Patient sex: M
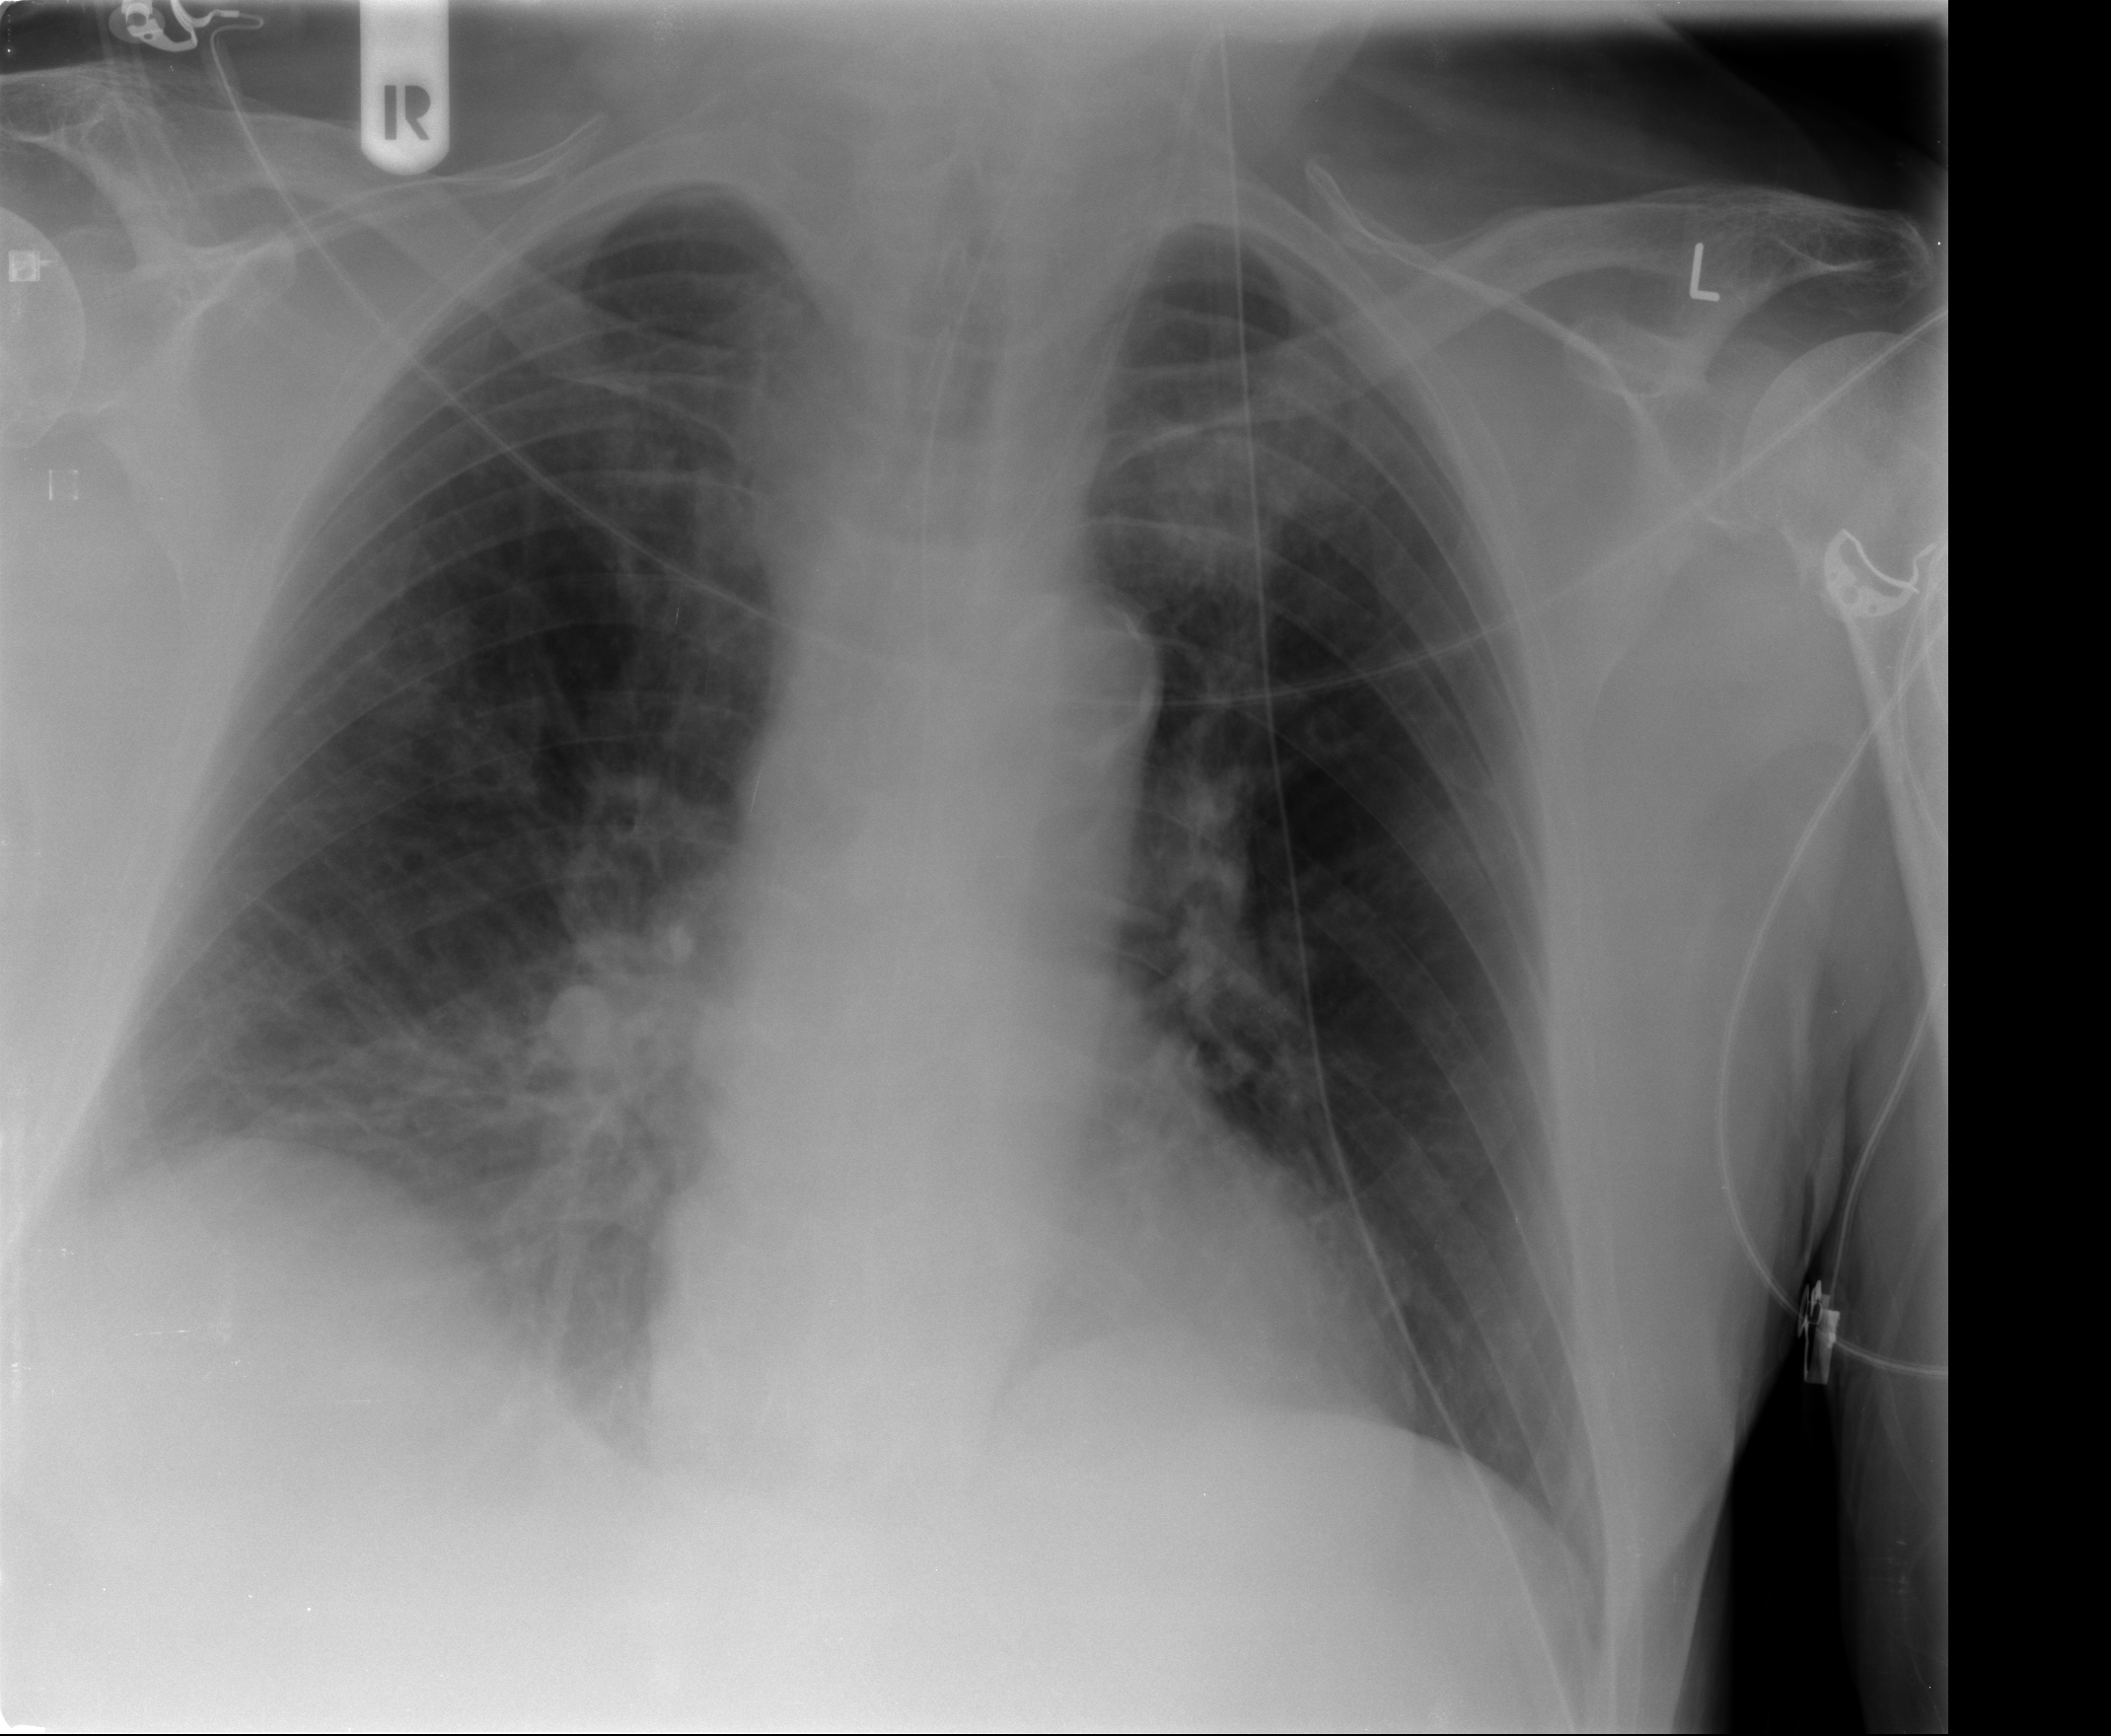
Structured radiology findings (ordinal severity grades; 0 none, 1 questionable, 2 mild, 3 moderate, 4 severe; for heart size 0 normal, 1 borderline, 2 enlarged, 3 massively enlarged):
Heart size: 0
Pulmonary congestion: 1
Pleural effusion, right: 2
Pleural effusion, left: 1
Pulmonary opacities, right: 0
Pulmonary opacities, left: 1
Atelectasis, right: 2
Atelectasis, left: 0